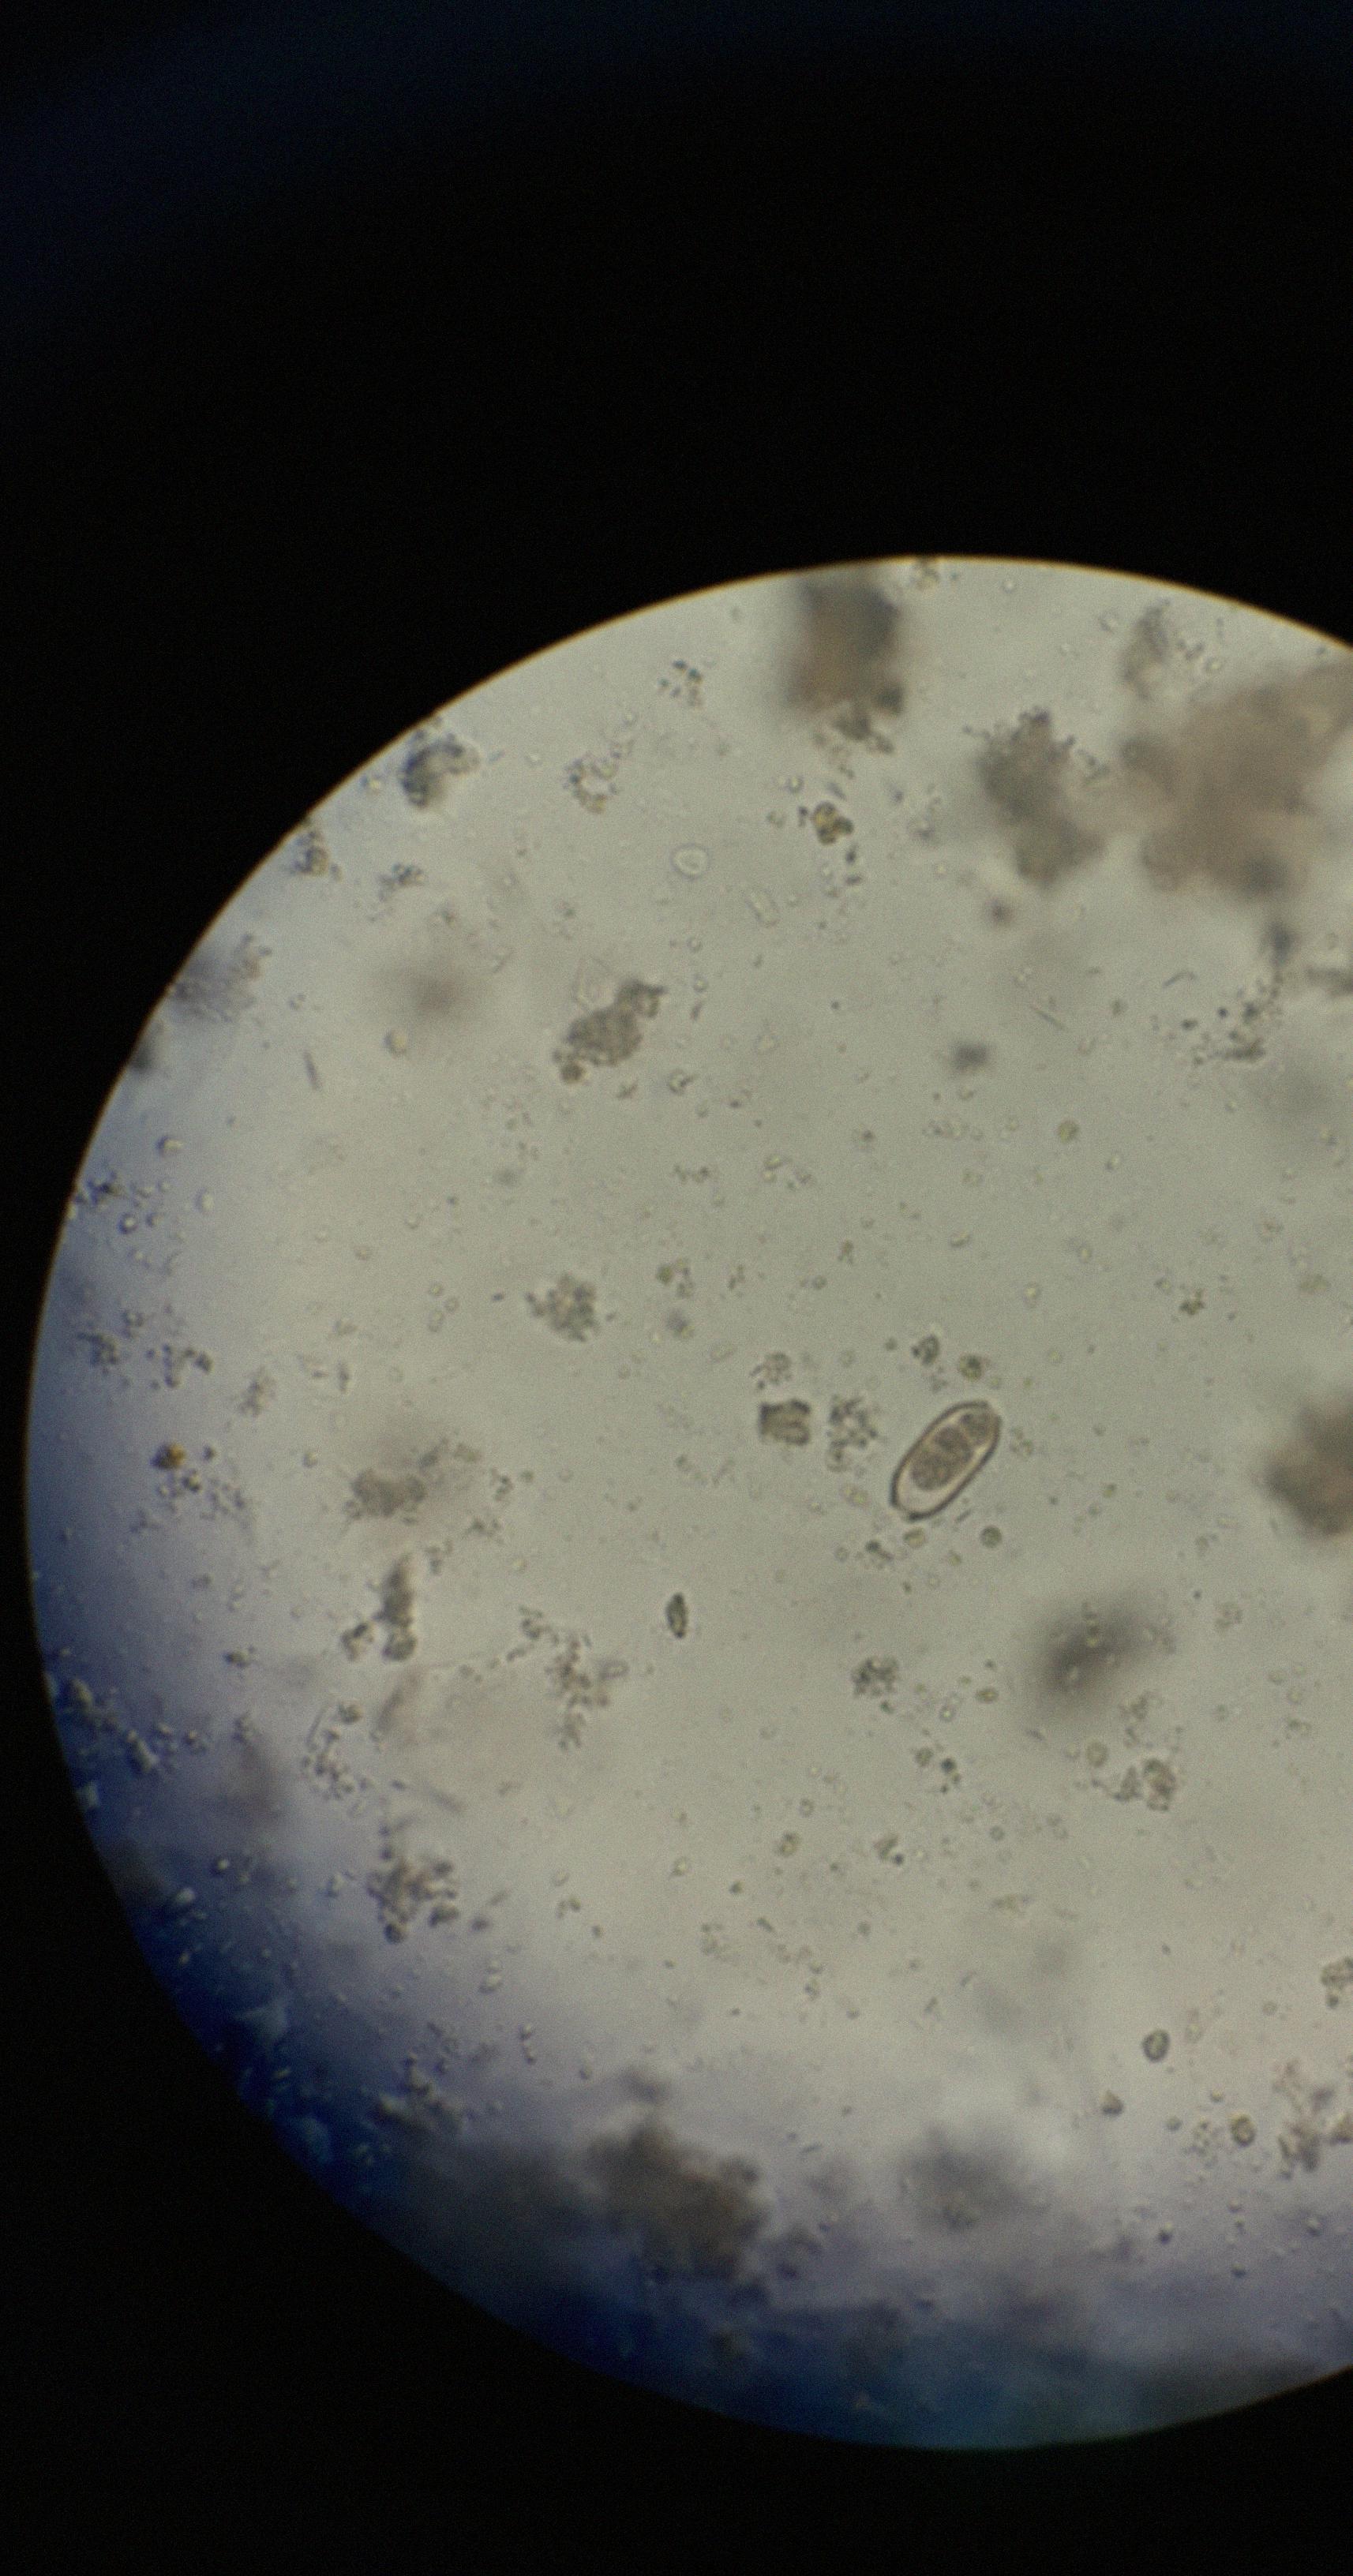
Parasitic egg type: Capillaria philippinensis